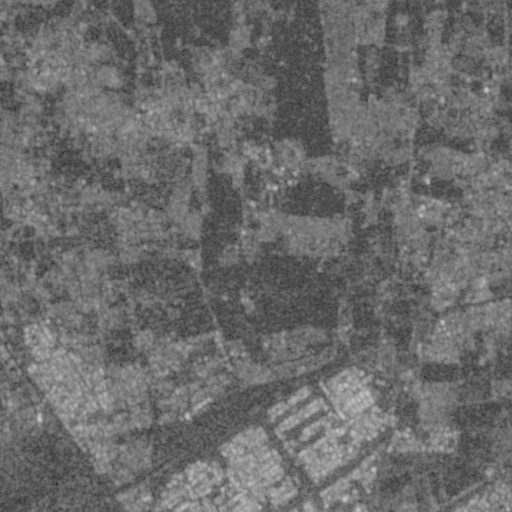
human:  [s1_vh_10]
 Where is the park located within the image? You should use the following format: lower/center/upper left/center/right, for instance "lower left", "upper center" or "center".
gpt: The park is located in the center right of the image.
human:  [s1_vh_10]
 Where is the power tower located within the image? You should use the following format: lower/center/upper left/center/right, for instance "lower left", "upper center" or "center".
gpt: The power tower is located in the lower left of the image.
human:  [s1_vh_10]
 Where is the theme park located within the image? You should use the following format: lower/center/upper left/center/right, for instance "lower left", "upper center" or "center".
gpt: The theme park is located in the lower center of the image.
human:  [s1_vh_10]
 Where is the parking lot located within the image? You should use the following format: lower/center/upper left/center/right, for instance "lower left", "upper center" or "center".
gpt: There is no parking lot in the image.

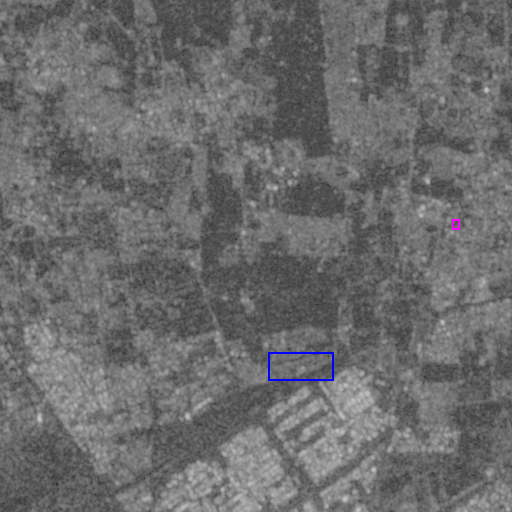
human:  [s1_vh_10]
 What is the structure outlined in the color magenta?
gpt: The structure outlined in magenta is a park.
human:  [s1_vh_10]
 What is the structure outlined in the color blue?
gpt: The structure outlined in blue is a theme park.
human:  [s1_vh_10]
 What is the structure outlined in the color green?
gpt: There is no green outline.